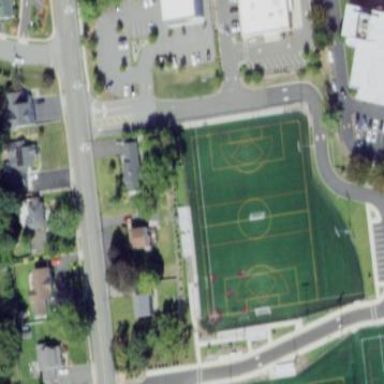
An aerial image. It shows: Soccer pitch for leisure land activities.